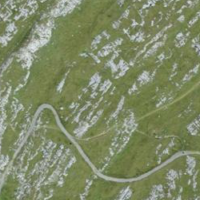
EUNIS habitat code: 23
Species observed at this site:
Aster alpinus
Dryas octopetala
Oenanthe oenanthe